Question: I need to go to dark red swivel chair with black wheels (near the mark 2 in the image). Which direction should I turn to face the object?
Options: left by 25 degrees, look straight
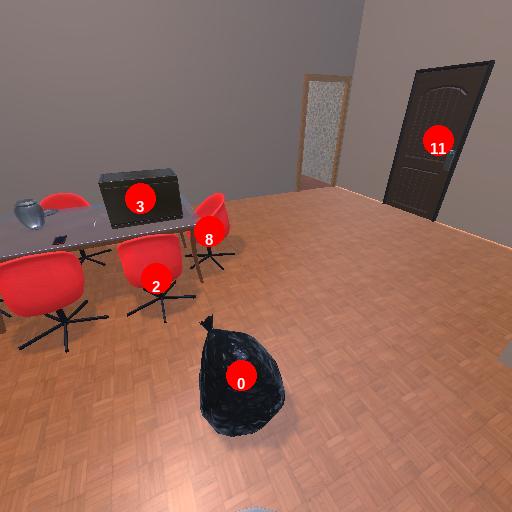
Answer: left by 25 degrees